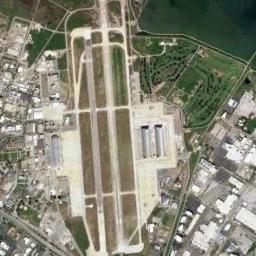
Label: airport